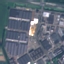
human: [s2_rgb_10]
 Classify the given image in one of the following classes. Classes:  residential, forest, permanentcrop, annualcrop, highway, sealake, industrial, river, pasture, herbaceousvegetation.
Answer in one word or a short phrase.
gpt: Industrial